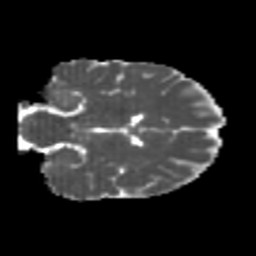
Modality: MD
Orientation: coronal
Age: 22
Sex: female
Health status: healthy
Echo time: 0.074 s